Aerial crown-view tile of a tropical tree (Barro Colorado Island, Panama), acquired 20250124:
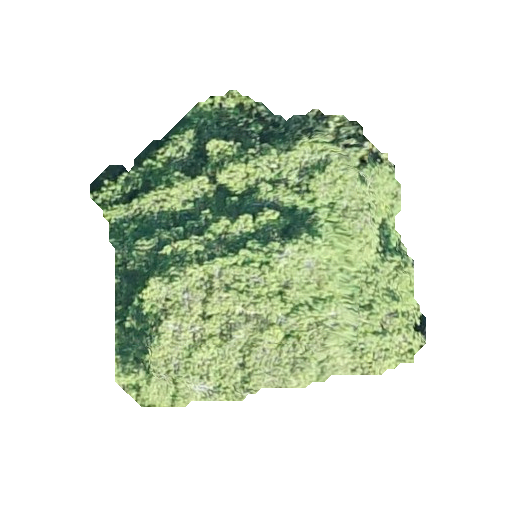
Species: Virola surinamensis
GBIF accepted scientific name: Virola surinamensis
Crown area: 116.042 m²